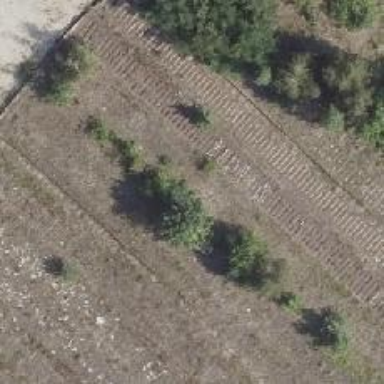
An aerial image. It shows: Abandoned railway.